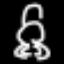
Label: frog